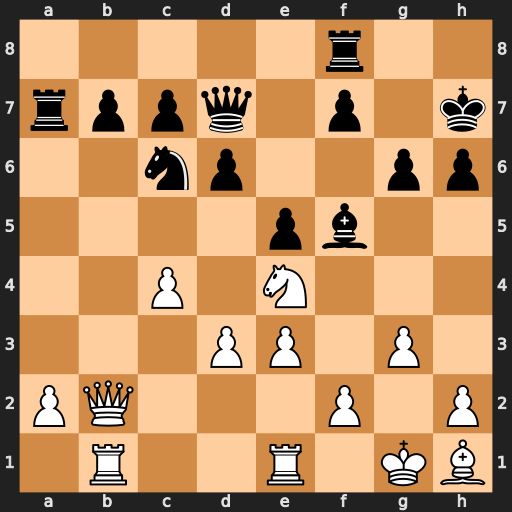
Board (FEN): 5r2/rppq1p1k/2np2pp/4pb2/2P1N3/3PP1P1/PQ3P1P/1R2R1KB
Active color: w
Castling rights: -
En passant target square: -
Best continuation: Nf6+ Kg7 Nxd7